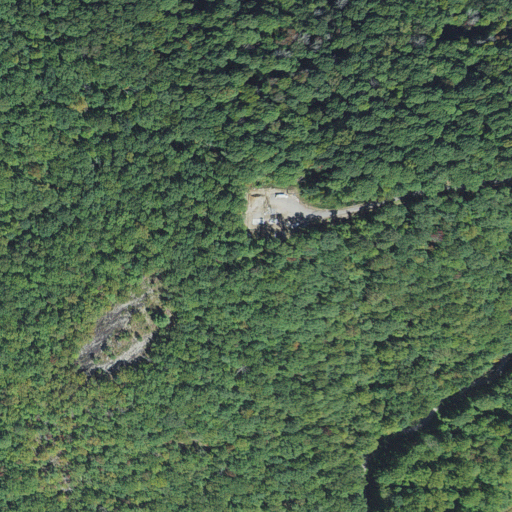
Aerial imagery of mountain in North Carolina named Brown Mountain containing deciduous forest, open development, and mixed forest